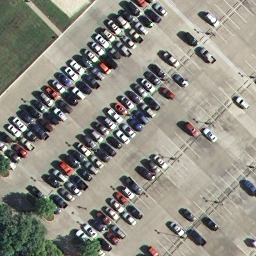
Label: parking lot